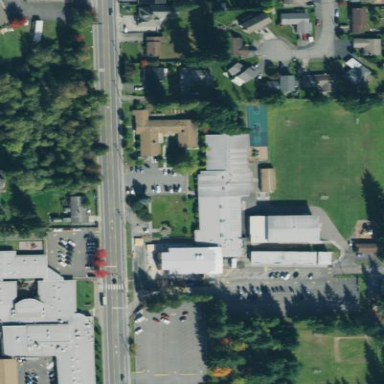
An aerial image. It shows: School.